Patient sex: M
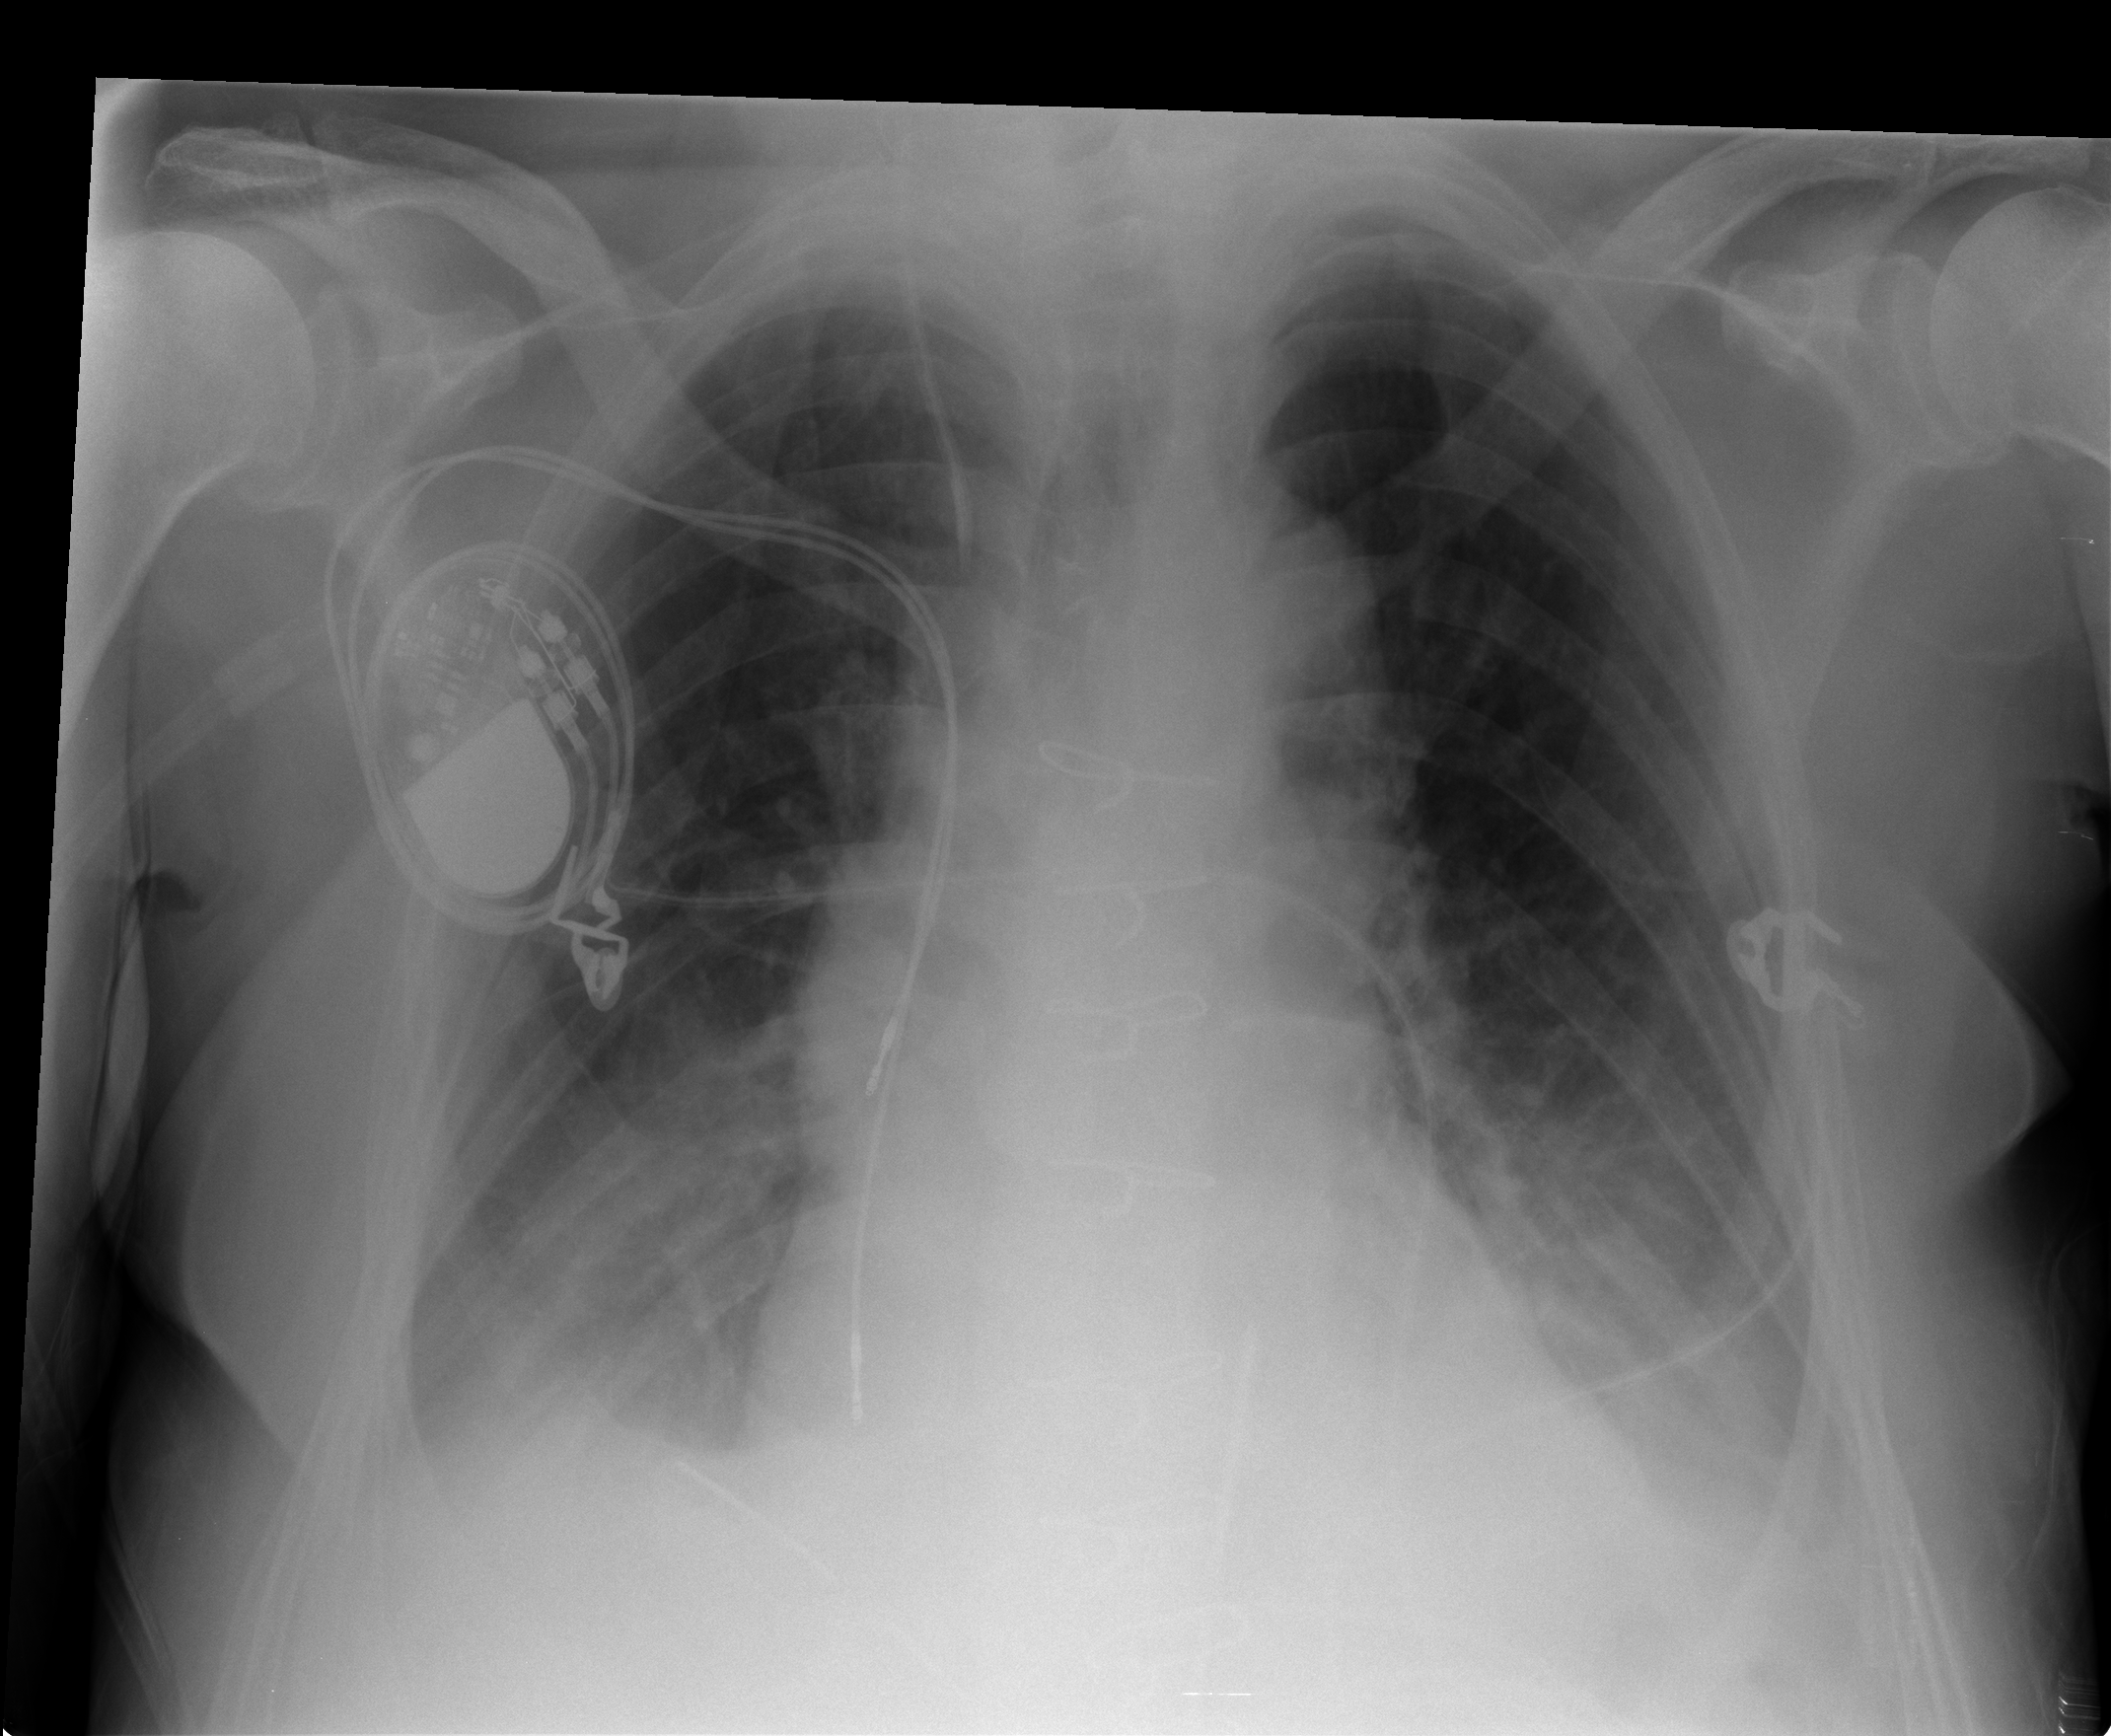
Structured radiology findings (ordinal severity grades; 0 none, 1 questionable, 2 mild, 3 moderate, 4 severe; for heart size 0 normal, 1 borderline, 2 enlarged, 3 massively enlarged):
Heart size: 2
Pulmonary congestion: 0
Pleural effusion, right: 2
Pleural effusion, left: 2
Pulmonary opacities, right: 1
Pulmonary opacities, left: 0
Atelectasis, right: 2
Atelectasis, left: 2